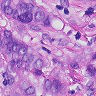
Metastatic tissue present: yes